Question: This is my file in this controller I am facing Fatal error: Uncaught ArgumentCountError:
I have also attached a screenshot, In this screenshot error mentioned, You can easily understand the error through this screenshot, I am newbie in CodeIgniter.
[
I upload only my controller related file.
'''
<?php
class home extends CI_Controller {
function __construct() {
parent::__construct();
$this->load->model('select');
$this->load->helper(array('form', 'url', 'html'));
$this->load->library(array('form_validation', 'session'));
}
function records() {
$ytl['dta'] = $this->users->datas();
//$this->load->view('info',$ytl);
//echo "<pre>controller";print_r($ytl);
}
function primezone() {
$ytl['dta'] = $this->users->datas();
echo "<pre>controller";
print_r($ytl);
}
function form($id) {
//die($id);
if ($this->input->post()) {
//echo"<pre>";print_r( $this->input->post());die;
$this->form_validation->set_rules('fname', 'First Name', 'required|min_length[5]');
$this->form_validation->set_rules('lname', 'Last Name', 'required|callback_check_picture[lname]');
//$this->form_validation->set_rules('email','Email','required');
$this->form_validation->set_rules('mobile', 'Mobile Number', 'required|callback_valid_phone_number[mobile]');
$this->form_validation->set_error_delimiters('<h1 class="error">', '</h1>');
if ($this->form_validation->run() == TRUE) {
$data = [
'fname' => $this->input->post('fname'),
'lname' => $this->input->post('lname'),
'email' => $this->input->post('email'),
'mobile' => $this->input->post('mobile'),
'message' => $this->input->post('message'),
];
if (empty($id)) {
$ytl = $this->select->insertdata($data);
} else {
$ytl = $this->select->updatedata($data, $id);
}
if ($ytl) {
$this->session->set_flashdata('message', 'Successfully Added.');
redirect('home');
}
} else {
//$this->load->view('form');
}
}
$ytl['dta'] = $this->select->getDataById($id);
//echo "<pre>";print_r($ytl);die;
$this->load->view('form', $ytl);
}
public function check_picture($a) {
if ( ! is_numeric($a)) {
return TRUE;
} else {
$this->form_validation->set_message('check_picture', 'Please enter only char value');
return FALSE;
}
}
function valid_phone_number($value) {
$value = strlen($value);
//echo $value;die;
if ($value == 10) {
return TRUE;
} else {
$this->form_validation->set_message('valid_phone_number', 'Mobile number not in range'); //{10}
return FALSE;
}
}
public function index() {
//load the database
//$this->load->database();
//load the model
$this->load->model('select');
//load the method of model
$data['h'] = $this->select->select();
//return the data in view
$this->load->view('fetch_view', $data);
}
public function delete() {
$this->load->model('select');
$id = $this->input->get('id');
if ($this->select->deleteuser($id)) {
$data['data'] = $this->select->getuser();
$this->load->view('fetch_view', $data);
}
}
}
'''
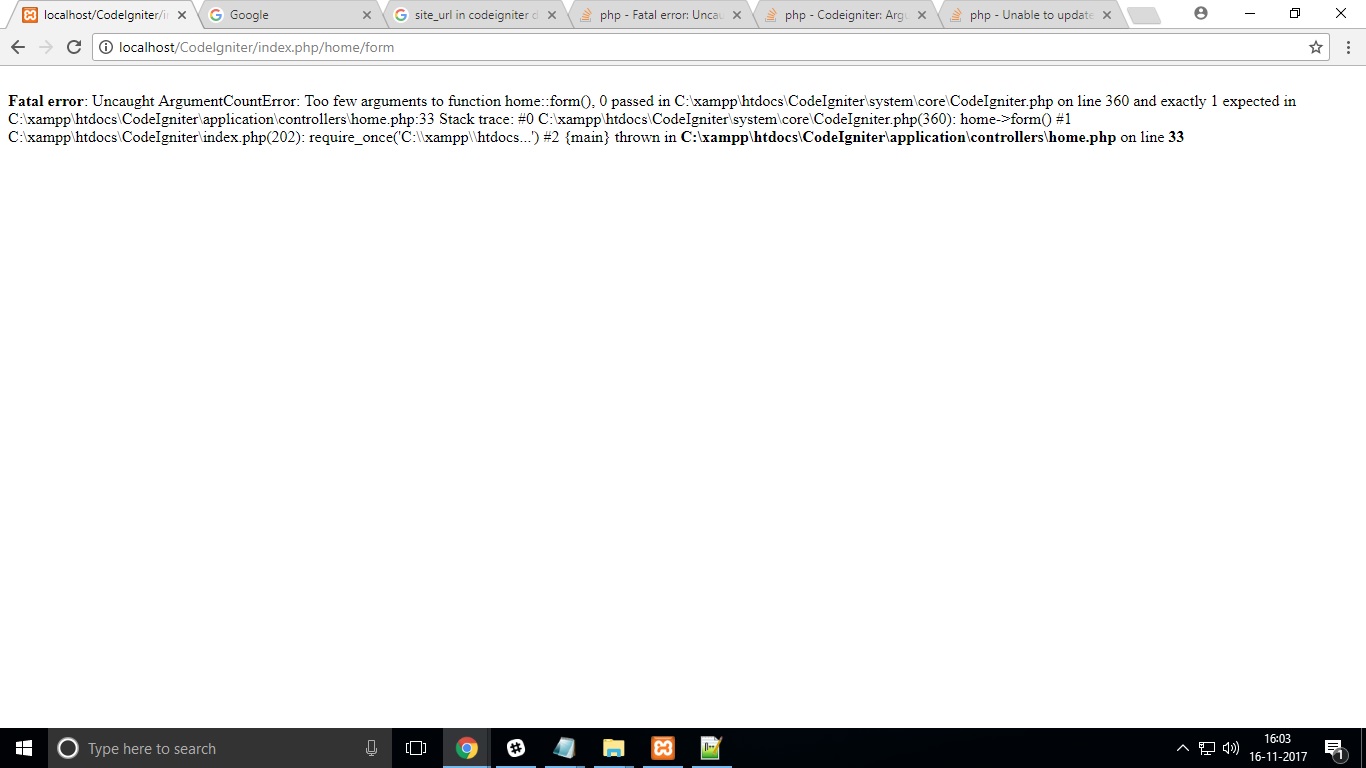
Answer: The error you have mention is normally came when there is mismatch in 'param' mention in 'function' and the passing ones.
According to your code
'public function form($id)'
'$id' is required and you are not passing that.
So change your code to
'''
public function form($id=null)
'''